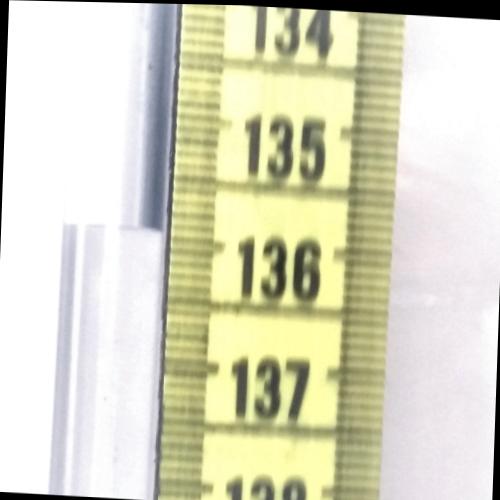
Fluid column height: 136.0 cm